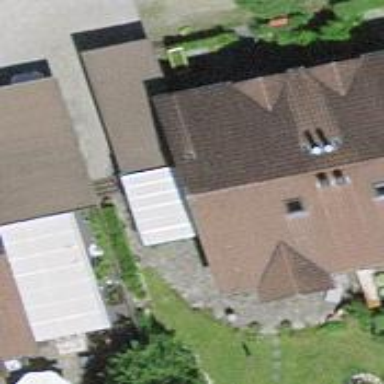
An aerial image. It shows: Residential building.